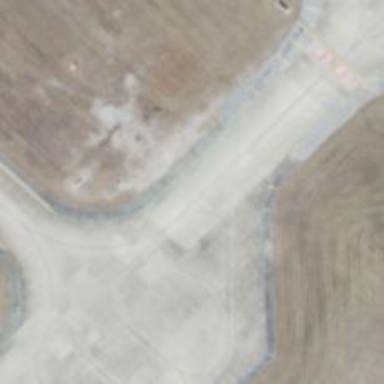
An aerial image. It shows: Asphalt taxiway in the airport.